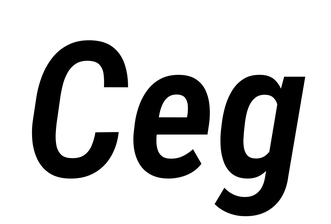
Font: Roboto-Italic_Condensed_SemiBold_Italic